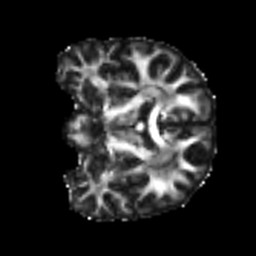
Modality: FA
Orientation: coronal
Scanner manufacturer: siemens
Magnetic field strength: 3 T
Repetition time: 4 s
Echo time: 0.0594 s